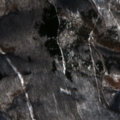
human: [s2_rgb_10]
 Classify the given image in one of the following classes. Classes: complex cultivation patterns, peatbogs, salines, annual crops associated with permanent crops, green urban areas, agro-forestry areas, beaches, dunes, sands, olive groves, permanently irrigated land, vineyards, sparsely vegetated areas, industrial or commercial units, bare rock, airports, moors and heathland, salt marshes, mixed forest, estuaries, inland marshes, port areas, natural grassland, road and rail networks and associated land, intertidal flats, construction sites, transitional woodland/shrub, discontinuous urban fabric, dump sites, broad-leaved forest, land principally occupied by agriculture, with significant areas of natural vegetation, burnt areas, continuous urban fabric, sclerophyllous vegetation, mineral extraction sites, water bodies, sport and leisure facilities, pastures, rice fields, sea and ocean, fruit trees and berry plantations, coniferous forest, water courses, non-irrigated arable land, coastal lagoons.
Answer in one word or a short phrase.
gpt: broad-leaved forest